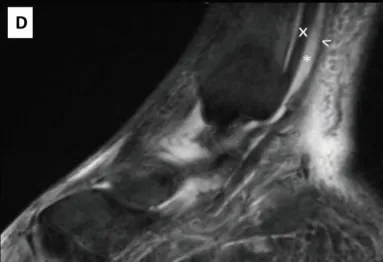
C. Sagittal ultrasound image of the affected flexor tendon sheath demonstrating circumferential synovial fluid collection was displayed.
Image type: radiology (mri)